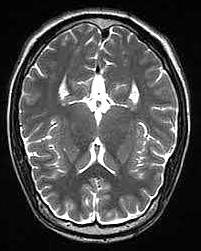
Label: notumor